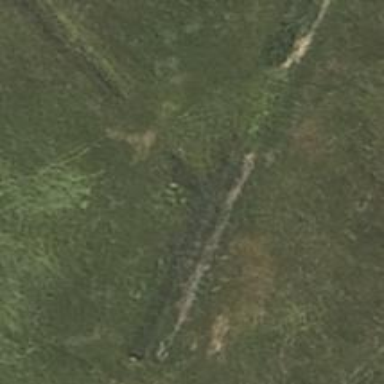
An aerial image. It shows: Culvert tunnel.